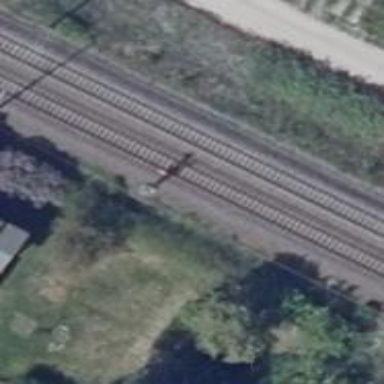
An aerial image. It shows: Railway signal.